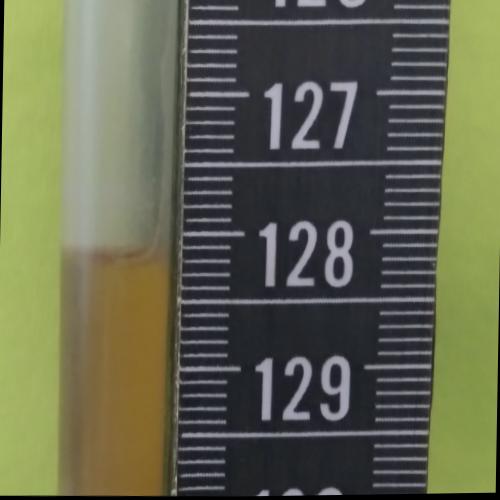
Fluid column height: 128.2 cm